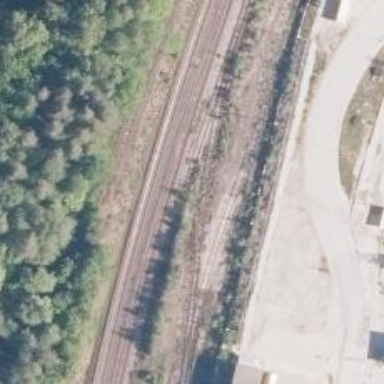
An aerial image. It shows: Disused railway spur service.